Question: How can I remove the asymptote?
'''
import numpy as np
e = 1.26
beta = .705 * np.pi
rph = 7000
re = 6378
def r(nuh):
return rph * (1 + e) / (1 + e * np.cos(nuh + beta))
theta = np.linspace(-np.pi, np.pi, 50000)
fig2 = pylab.figure()
ax2 = fig2.add_subplot(111)
ax2.plot(r(theta) * np.cos(theta), r(theta) * np.sin(theta))
ax2.plot(rph * np.cos(theta), rph * np.sin(theta), 'r')
# adding the Earth
earth2 = pylab.Circle((0, 0), radius = re, color = 'b')
ax2.add_patch(earth2)
pylab.xlim((-50000, 100000))
pylab.ylim((-50000, 100000))
pylab.show()
'''

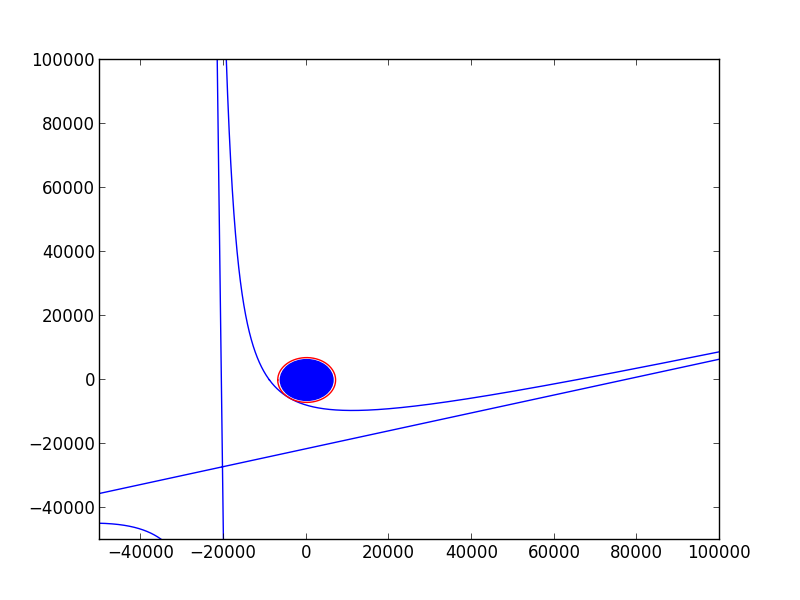
Answer: As you can <URL>, setting the divergent points to 'np.nan' will cause them not to be plotted.
In your problem, it is 'r(theta)' which diverges. Define 'r' and 'theta' in the usual way, but then, you want to set the extrema of 'r(theta)' to 'np.nan'.
To do this, make an array first, then change its extrema to 'np.nan':
'''
rt = r(theta)
ext = [np.argmin(rt), np.argmax(rt)]
rt[ext] = np.nan
'''
Now, be sure to plot with the modified 'rt' array not the original function:
'''
ax2.plot(rt * np.cos(theta), rt * np.sin(theta))
'''